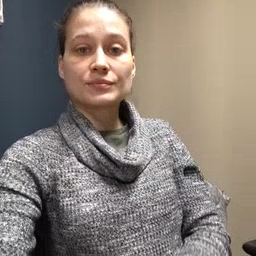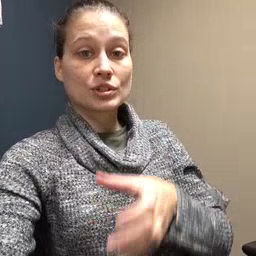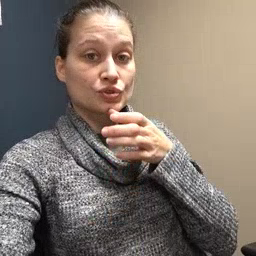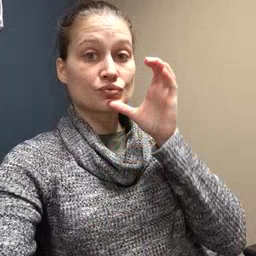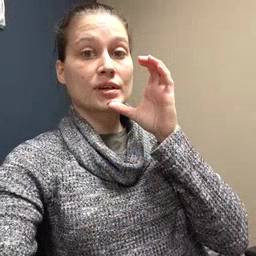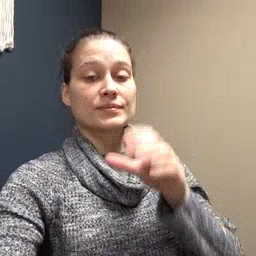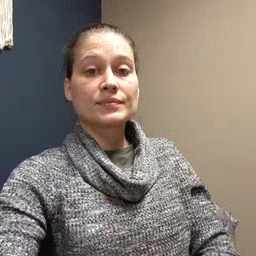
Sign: drink